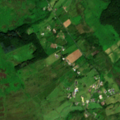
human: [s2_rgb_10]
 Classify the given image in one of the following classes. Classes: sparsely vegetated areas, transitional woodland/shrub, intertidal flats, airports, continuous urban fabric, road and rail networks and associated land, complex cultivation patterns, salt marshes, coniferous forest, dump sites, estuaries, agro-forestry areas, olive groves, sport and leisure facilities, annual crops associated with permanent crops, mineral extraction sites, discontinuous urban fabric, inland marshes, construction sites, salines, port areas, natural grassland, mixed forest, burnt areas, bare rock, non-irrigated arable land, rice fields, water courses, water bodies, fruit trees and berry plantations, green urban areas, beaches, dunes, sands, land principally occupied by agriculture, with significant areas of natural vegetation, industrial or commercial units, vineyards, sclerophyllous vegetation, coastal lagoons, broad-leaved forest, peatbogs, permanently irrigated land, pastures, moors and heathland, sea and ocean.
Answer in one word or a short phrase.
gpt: pastures, land principally occupied by agriculture, with significant areas of natural vegetation, moors and heathland, peatbogs